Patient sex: F
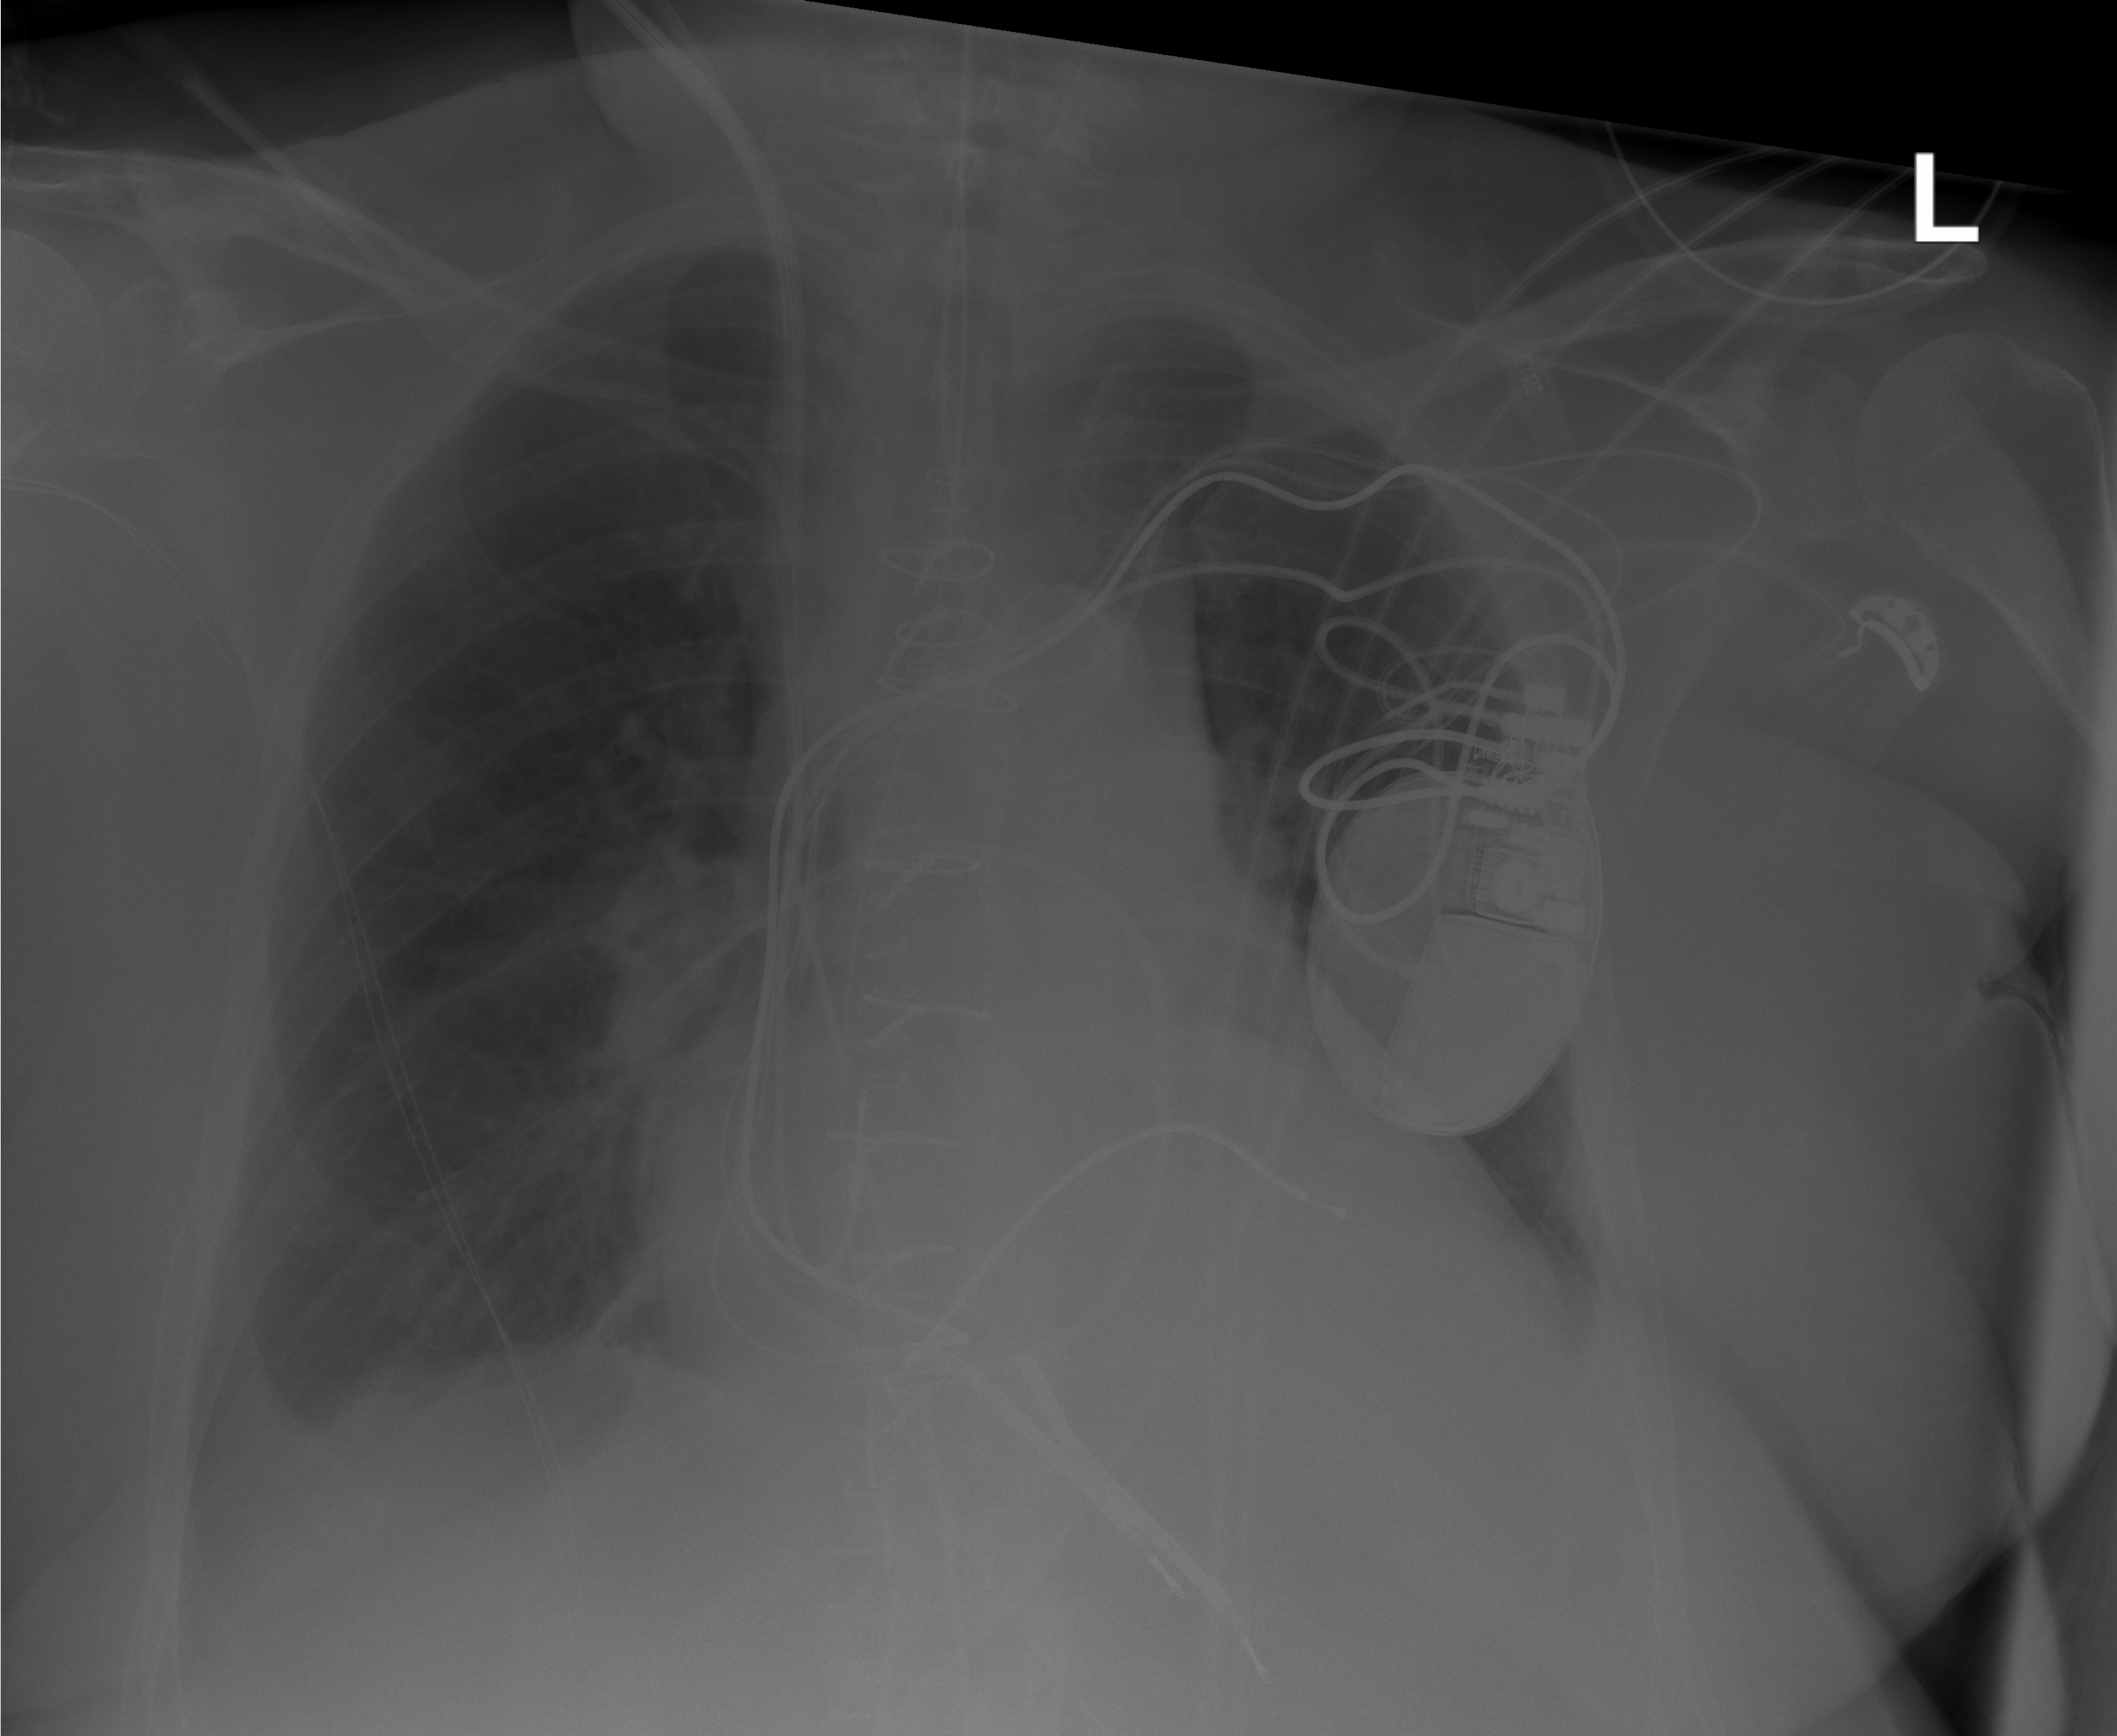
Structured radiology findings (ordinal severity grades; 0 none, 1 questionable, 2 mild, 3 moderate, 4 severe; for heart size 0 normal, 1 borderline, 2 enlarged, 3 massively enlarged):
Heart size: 2
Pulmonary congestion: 0
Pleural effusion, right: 2
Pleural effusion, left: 2
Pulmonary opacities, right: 0
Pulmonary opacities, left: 0
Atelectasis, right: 2
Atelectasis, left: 2